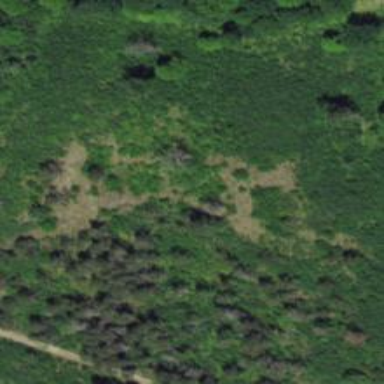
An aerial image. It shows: Abandoned railway with historical significance.